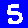
Digit: 5